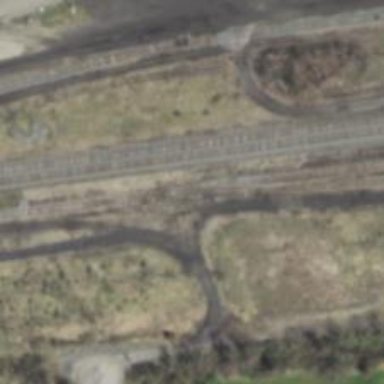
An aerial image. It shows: Railway spur service.